Field crop: maize
Growth stage: 2
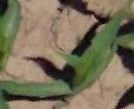
Species: maize